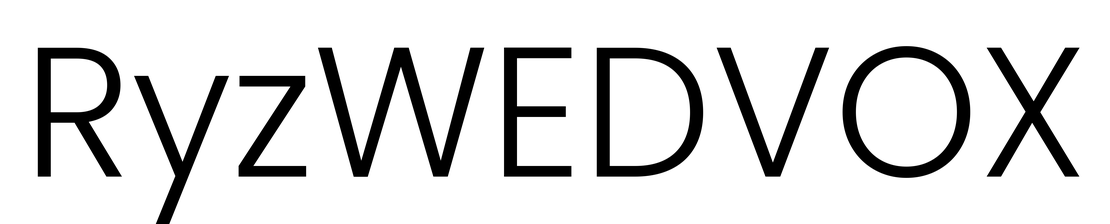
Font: Poppins-Light